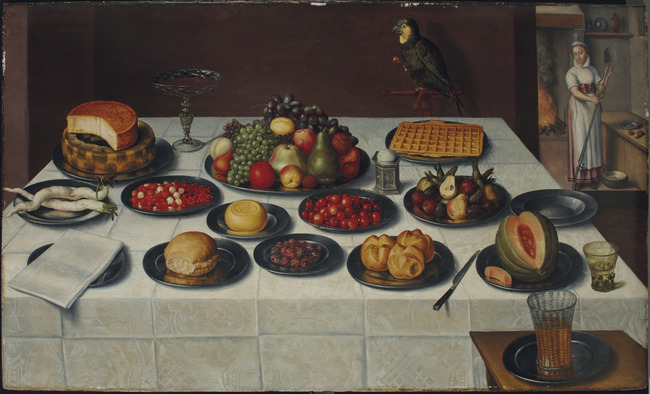
Title: Stilleven met diverse schalen met vruchten, kazen en wafels, rechts een doorkijk naar een meid in de keuken
Artist: Anoniem (Antwerpen (stad)) ca. 1590-1600 mogelijk Noord Nederlands
Earliest date: 1590
Latest date: 1600
Genre: painting
Keywords: still life, table, platter (carrying dish), fruit, apple, cherry, bread, cheese, pastry, parrots (guide term), maidservant, kitchen, roemer, tazza, salt (condiment vessel), genre